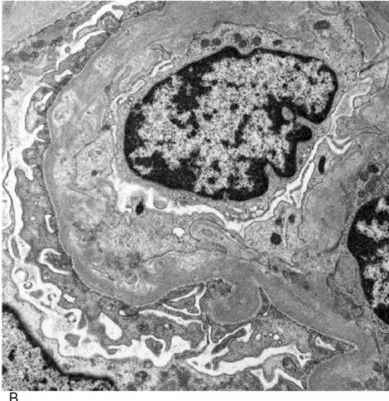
Electron microscopy. RBX3: Third renal biopsy specimens (B). The glomeruli show moderate foot process fusion of the epithelial cells (represented by 2+). Old mesangial interposition is noticed with no mesangial proliferation. Subepithelial (represented by 1+), intramembranous (represented by 2+), and subendothelial (represented by 1+) electron lucent-dense deposits are sparsely confirmed, compatible with inactive MPGN type III. X2500.
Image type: pathology (methenamine_silver)